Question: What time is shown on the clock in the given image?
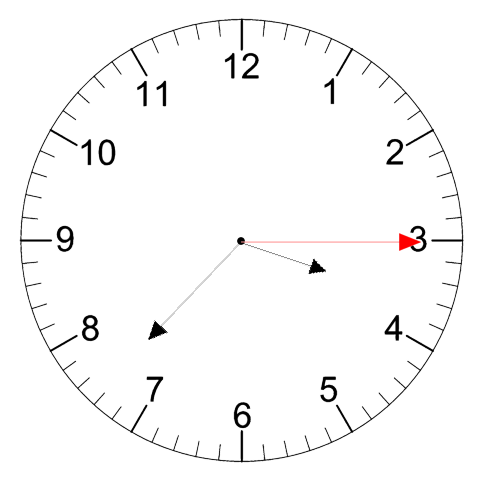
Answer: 03:37:15